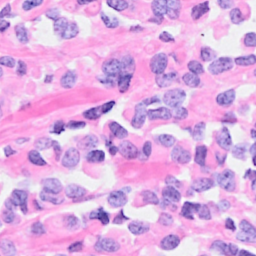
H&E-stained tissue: Breast